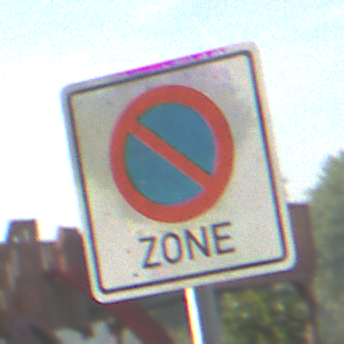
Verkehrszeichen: BeginnEingeschraenktesHalteverbotZone
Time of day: SunriseSunset
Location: Outdoor (Suburban)
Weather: PartlyCloudy
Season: NotSpecified
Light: Natural